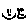
Label: smiley face